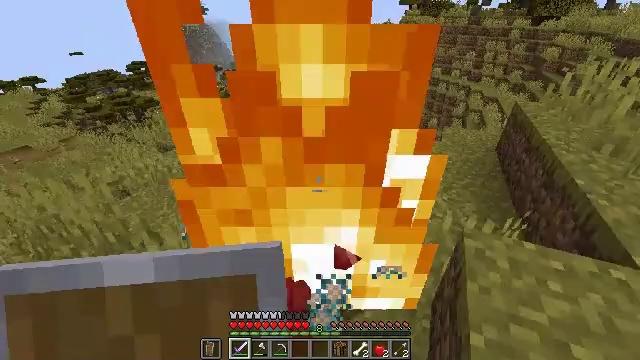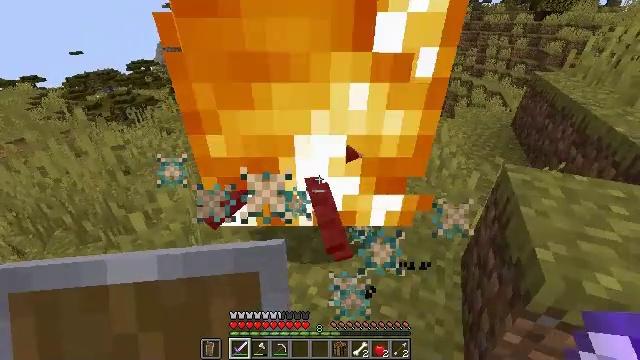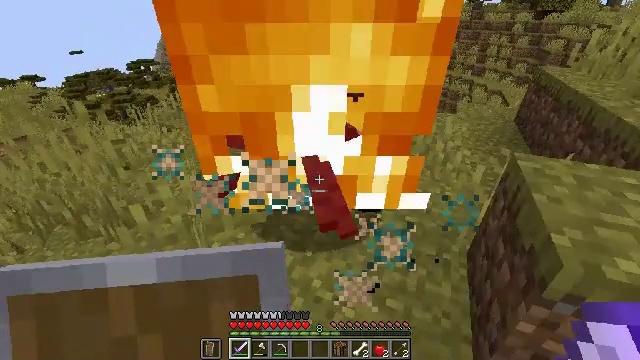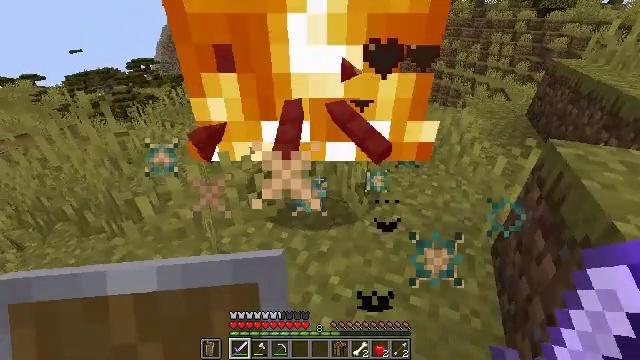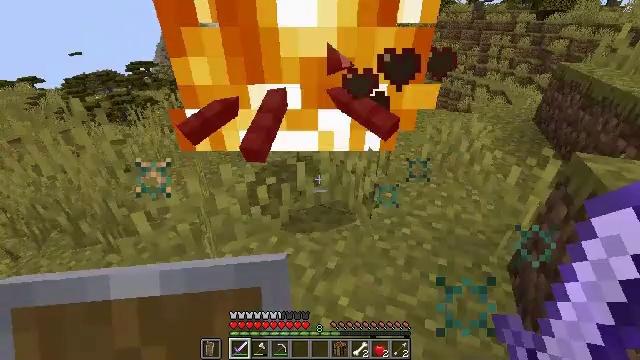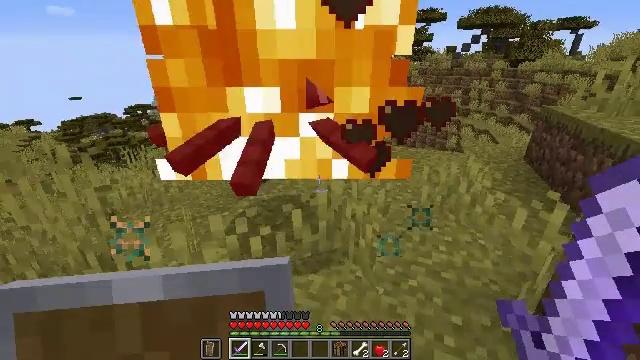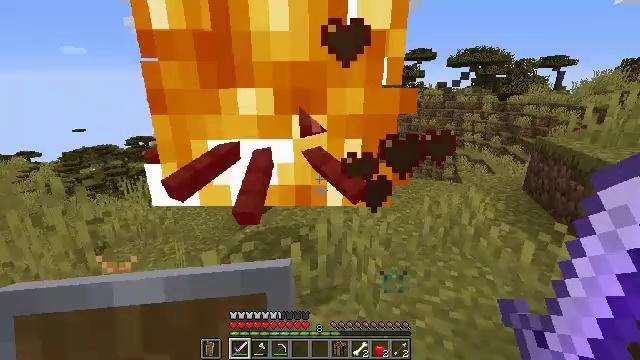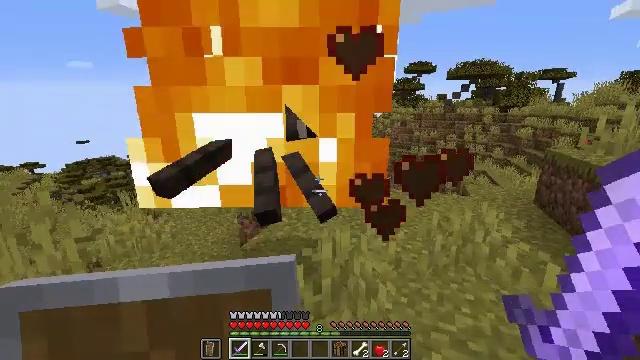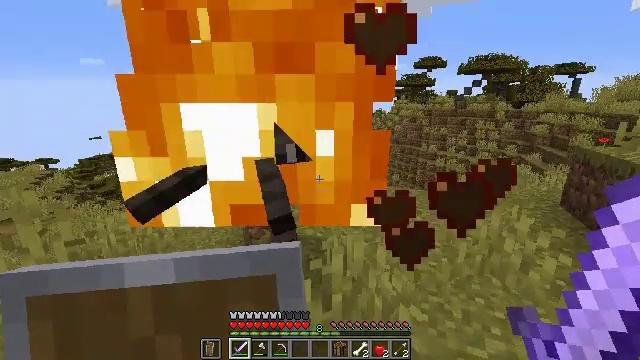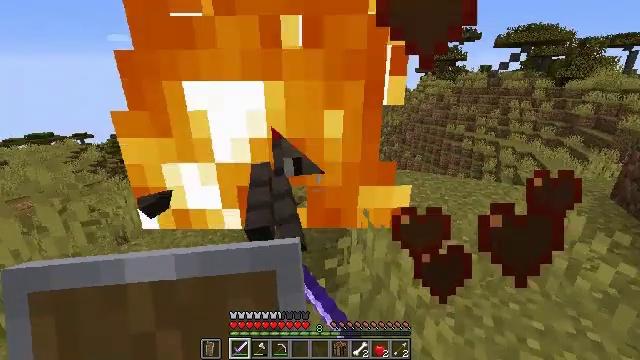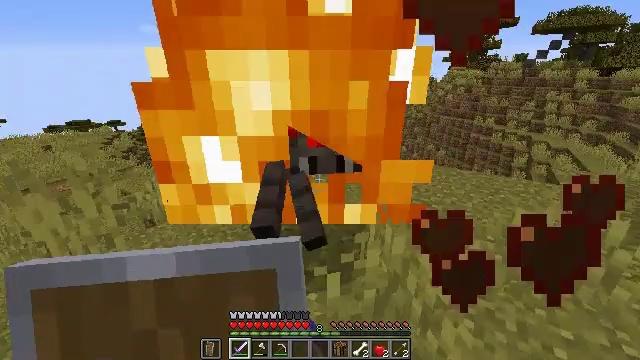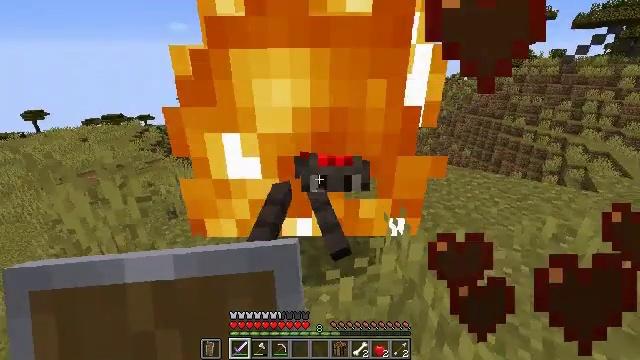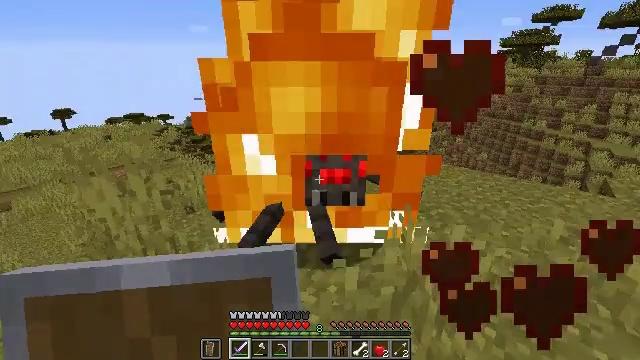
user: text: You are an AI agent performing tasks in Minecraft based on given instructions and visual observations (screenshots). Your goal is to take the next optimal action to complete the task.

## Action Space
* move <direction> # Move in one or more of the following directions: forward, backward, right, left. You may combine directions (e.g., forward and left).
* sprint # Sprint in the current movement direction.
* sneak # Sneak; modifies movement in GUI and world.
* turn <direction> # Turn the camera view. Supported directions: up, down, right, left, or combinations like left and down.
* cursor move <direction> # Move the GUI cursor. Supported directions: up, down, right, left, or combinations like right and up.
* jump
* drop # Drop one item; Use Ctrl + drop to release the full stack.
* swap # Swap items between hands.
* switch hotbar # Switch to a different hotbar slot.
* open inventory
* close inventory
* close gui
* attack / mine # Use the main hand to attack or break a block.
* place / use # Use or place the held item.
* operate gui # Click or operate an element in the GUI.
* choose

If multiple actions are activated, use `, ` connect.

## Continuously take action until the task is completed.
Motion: motion action
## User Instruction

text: Kill mobs.
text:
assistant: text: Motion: move forward
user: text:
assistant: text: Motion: move forward
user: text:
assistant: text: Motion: move forward
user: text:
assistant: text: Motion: move forward
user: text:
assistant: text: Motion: move forward, turn right and up
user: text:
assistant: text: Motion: move forward, turn up
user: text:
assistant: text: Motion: move forward, turn up
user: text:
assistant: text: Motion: move forward, turn left, attack / mine
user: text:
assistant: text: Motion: turn left and down, attack / mine
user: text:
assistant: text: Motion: turn left and down, attack / mine
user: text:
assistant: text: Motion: move back, turn left, attack / mine
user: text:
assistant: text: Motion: move back, turn left
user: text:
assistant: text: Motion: no_op